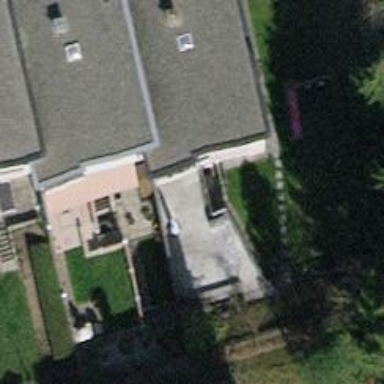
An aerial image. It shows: Terrace building.